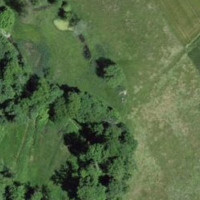
EUNIS habitat code: 52
Species observed at this site:
Pholidoptera griseoaptera
Maniola jurtina
Pseudochorthippus parallelus
Pinguicula vulgaris
Roeseliana roeselii